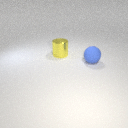
large yellow metal cylinder behind large blue rubber sphere